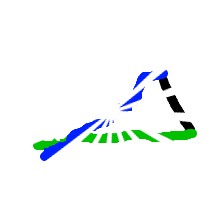
Shape: triangle